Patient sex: M
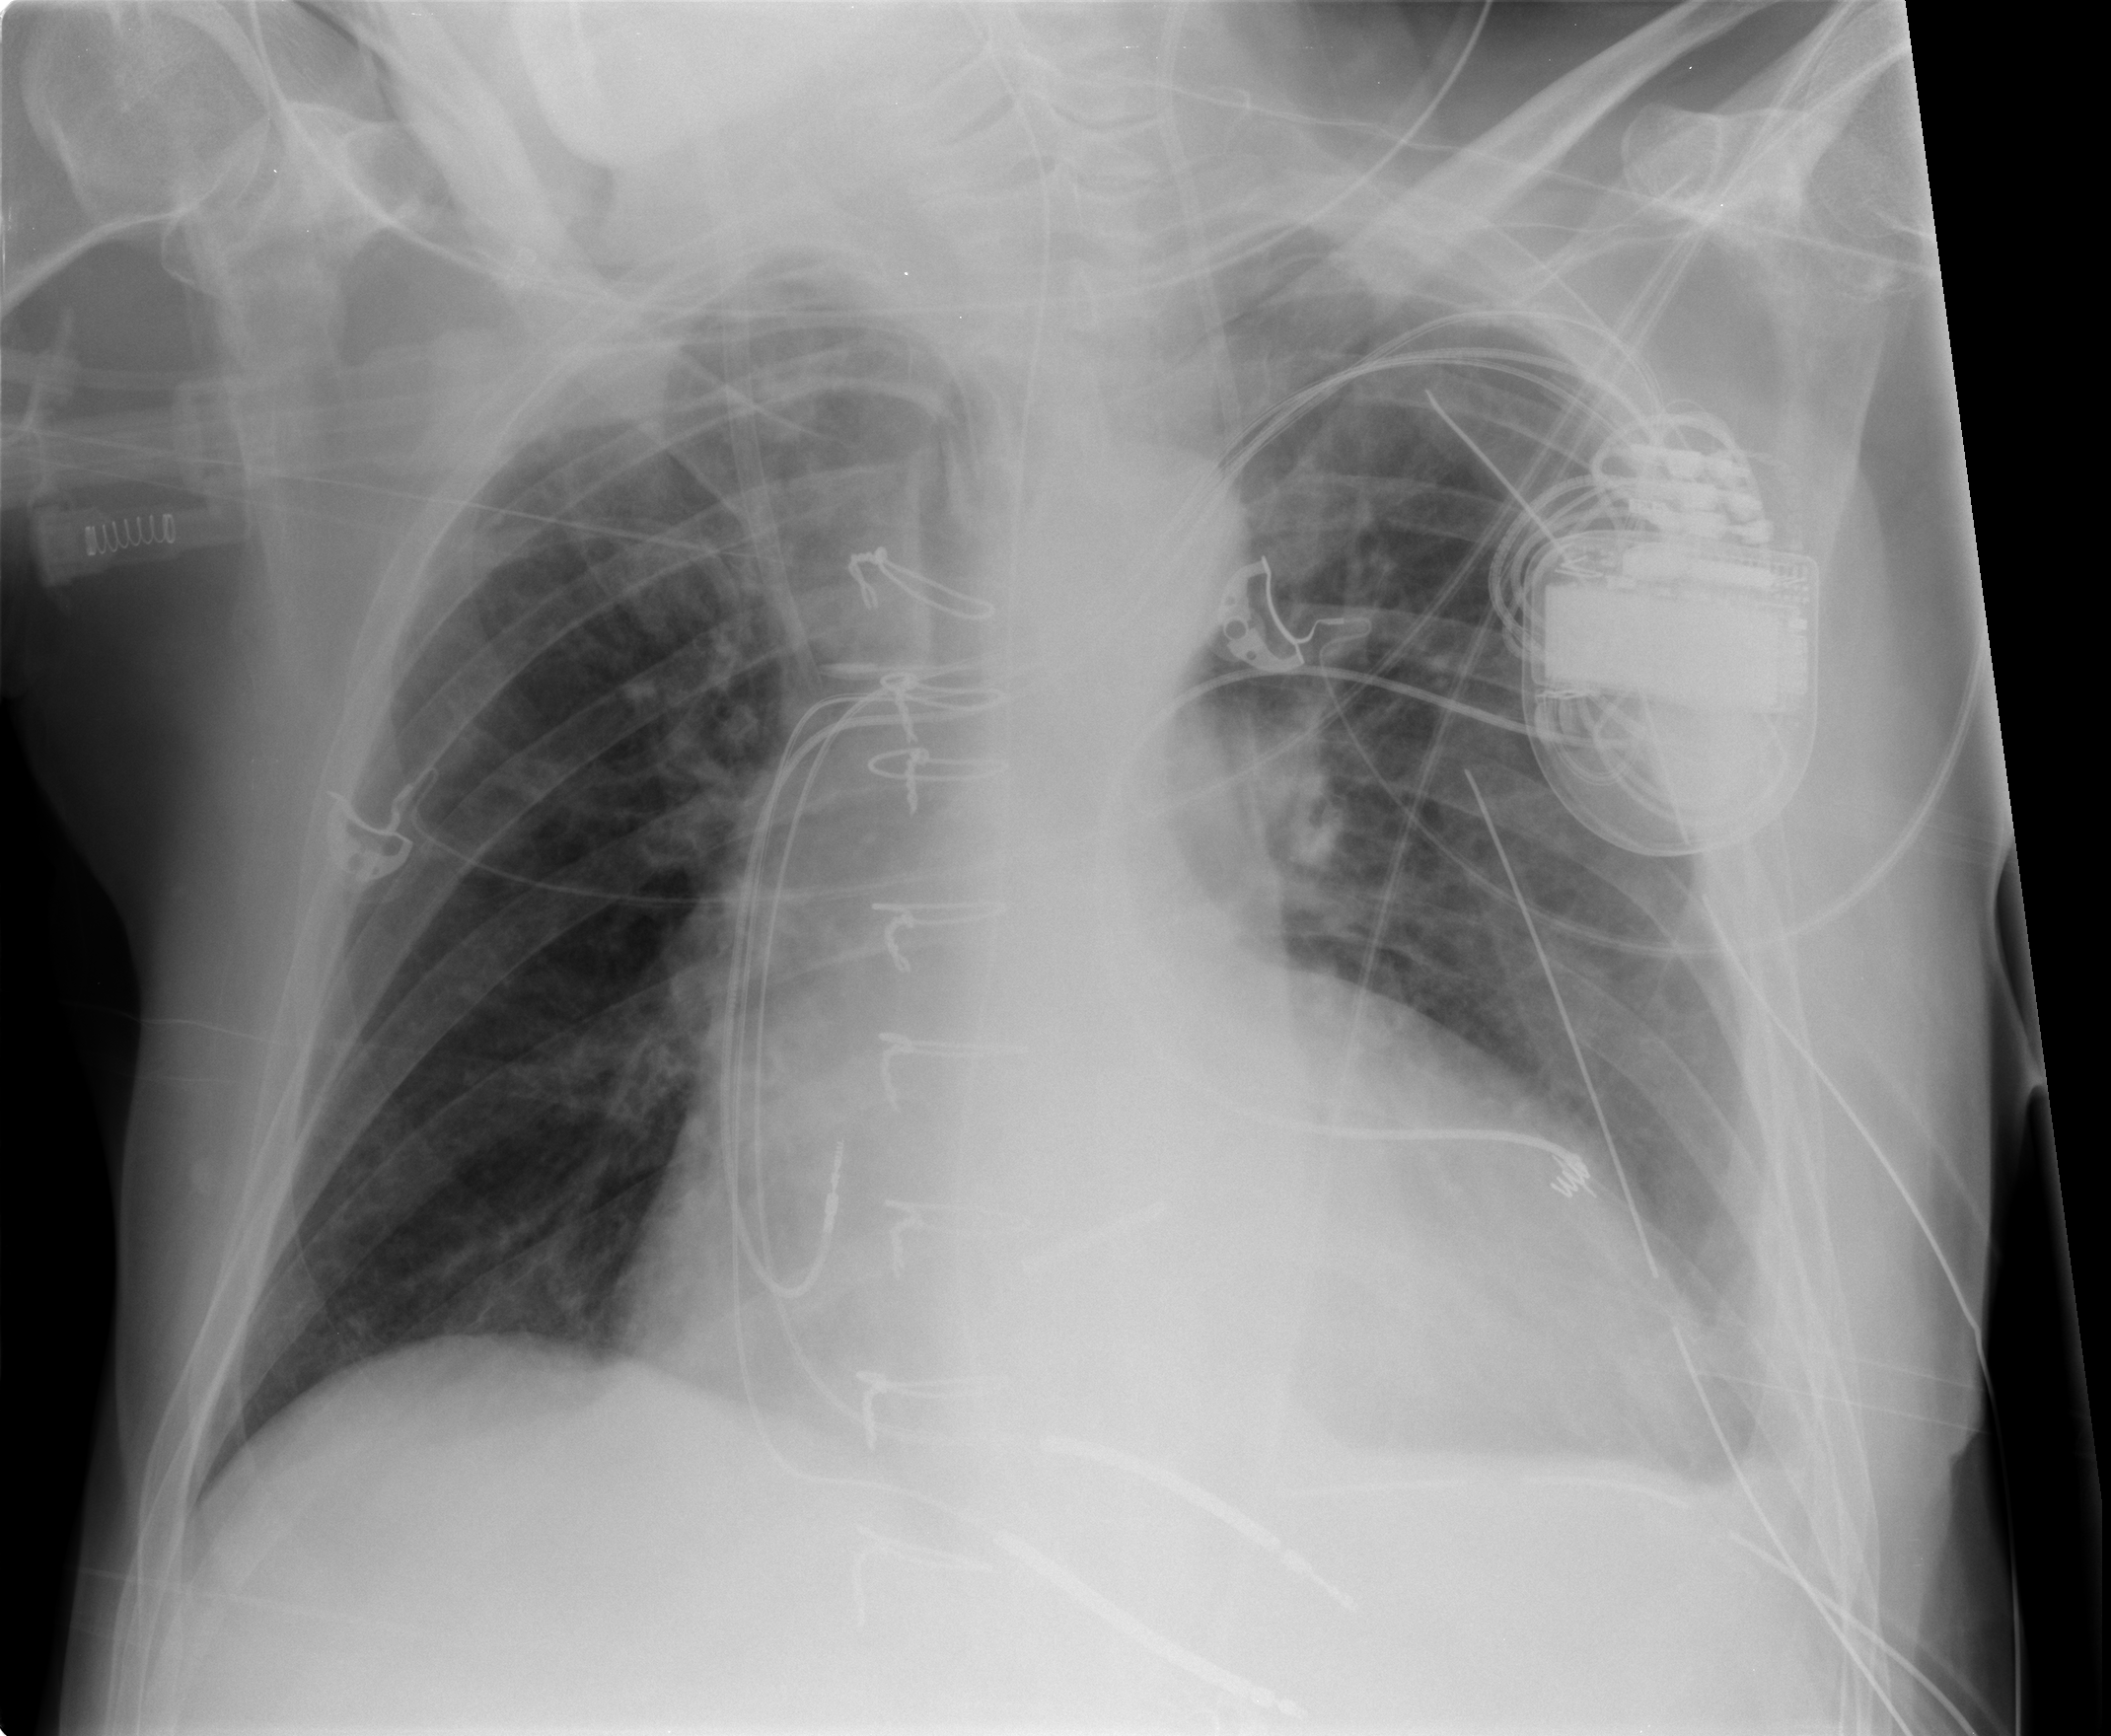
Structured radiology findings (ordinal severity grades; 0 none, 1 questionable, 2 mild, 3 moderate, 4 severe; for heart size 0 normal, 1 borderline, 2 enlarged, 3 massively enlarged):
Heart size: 2
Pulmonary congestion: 1
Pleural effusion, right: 0
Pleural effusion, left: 2
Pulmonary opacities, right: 0
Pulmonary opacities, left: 0
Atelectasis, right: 2
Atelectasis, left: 2